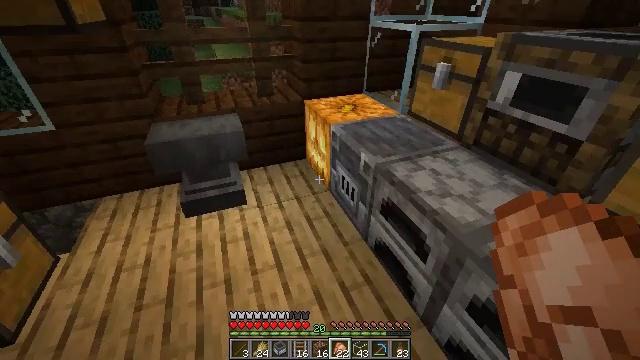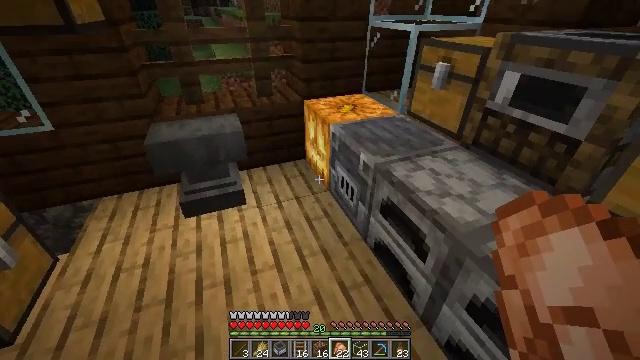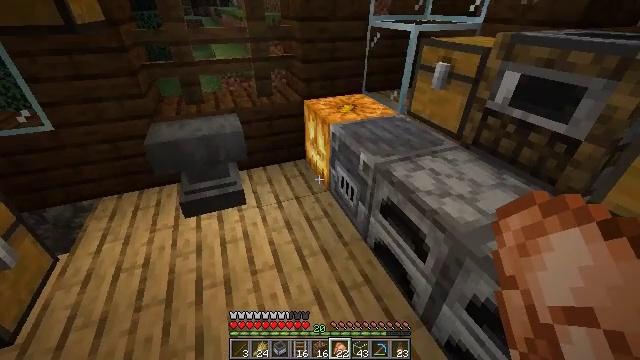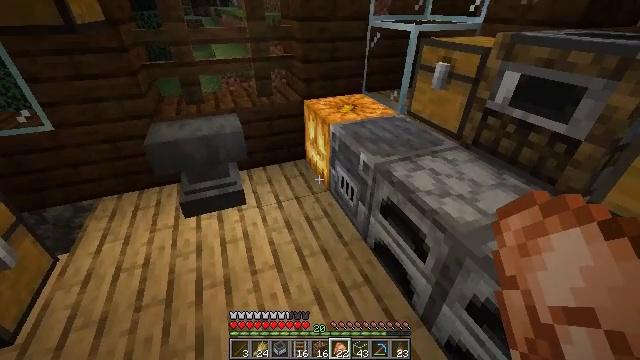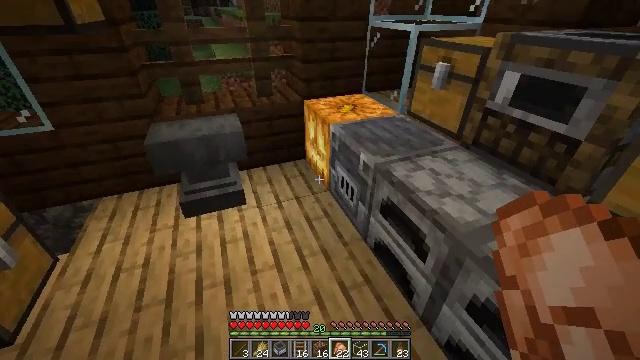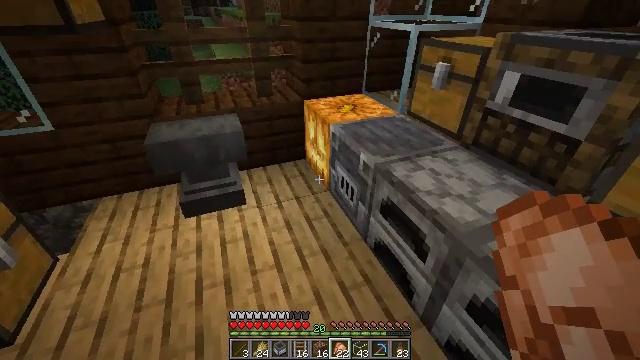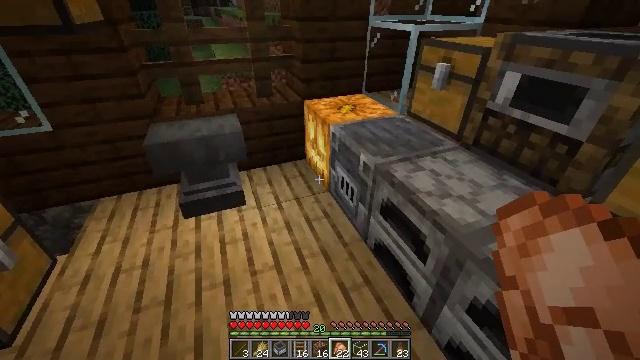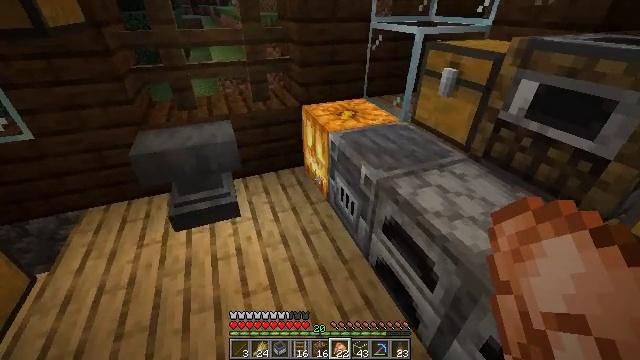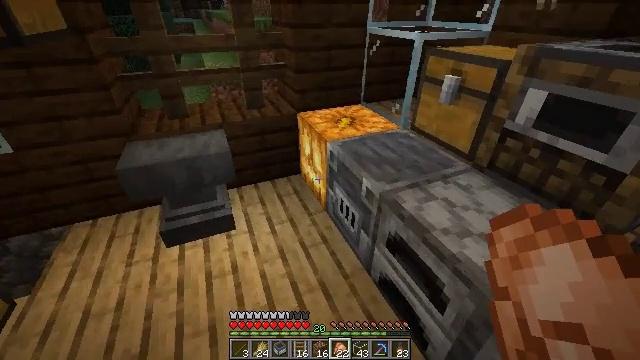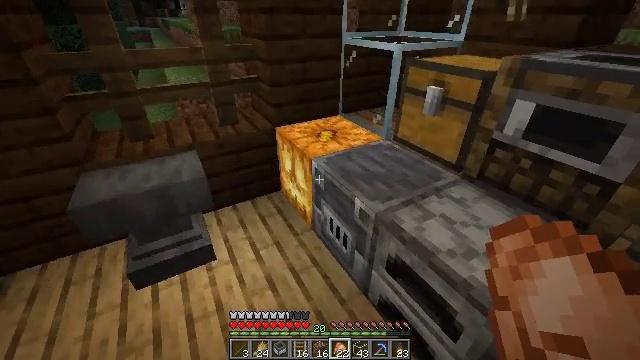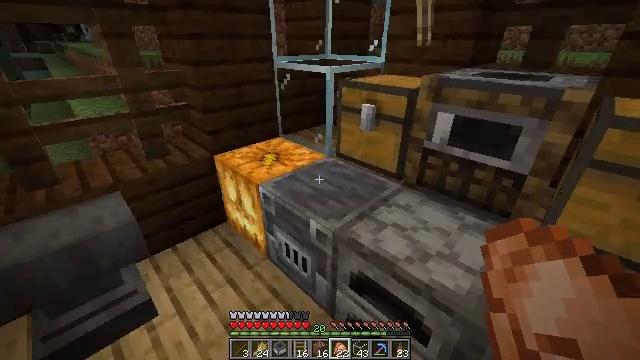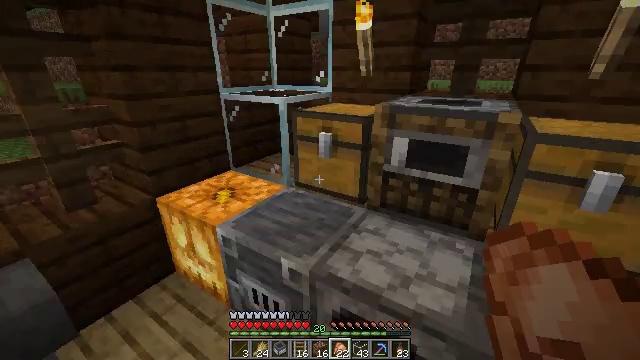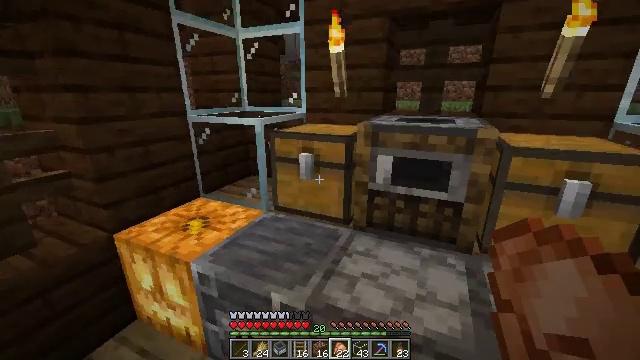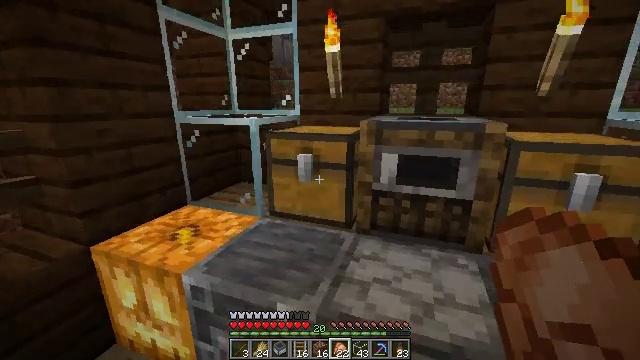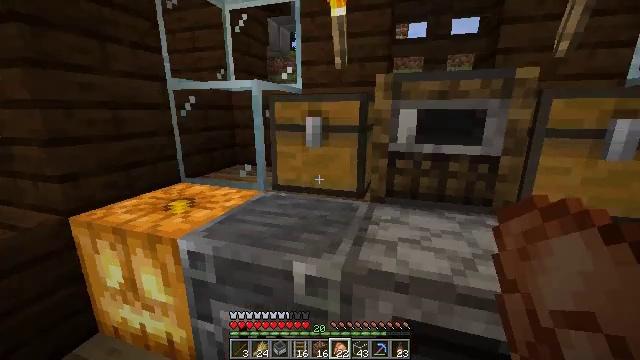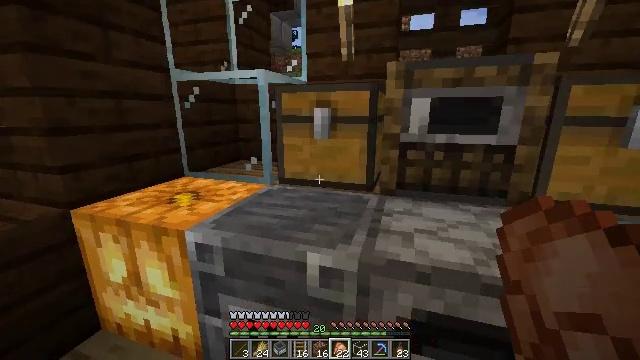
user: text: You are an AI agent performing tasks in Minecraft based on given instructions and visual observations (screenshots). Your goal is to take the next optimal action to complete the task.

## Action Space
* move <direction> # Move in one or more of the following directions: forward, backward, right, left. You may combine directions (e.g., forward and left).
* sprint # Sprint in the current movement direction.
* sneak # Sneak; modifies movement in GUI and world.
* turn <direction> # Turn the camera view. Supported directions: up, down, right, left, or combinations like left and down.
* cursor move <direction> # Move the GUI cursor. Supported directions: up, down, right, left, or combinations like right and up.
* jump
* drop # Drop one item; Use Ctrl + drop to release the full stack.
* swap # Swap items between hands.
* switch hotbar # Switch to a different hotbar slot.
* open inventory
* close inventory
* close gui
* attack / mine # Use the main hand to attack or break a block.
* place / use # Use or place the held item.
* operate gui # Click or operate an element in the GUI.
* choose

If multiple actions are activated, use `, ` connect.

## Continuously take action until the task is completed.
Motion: motion action
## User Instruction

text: Use the crafting table to create an observer.
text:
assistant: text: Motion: no_op
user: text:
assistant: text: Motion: no_op
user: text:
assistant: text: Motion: no_op
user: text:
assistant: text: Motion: no_op
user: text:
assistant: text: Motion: no_op
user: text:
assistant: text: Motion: move forward
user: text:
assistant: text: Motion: move forward
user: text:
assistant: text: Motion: move forward and move left, turn right
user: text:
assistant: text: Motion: move forward and move left, turn right and up
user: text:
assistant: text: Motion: move forward and move left, turn right and up
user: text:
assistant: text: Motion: move forward and move left, turn right and up
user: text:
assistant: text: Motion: move forward and move left, turn right and up
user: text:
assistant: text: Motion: turn right and up
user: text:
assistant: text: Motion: turn right and up
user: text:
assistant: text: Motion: no_op
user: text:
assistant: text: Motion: no_op
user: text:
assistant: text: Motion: no_op
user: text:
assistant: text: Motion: no_op
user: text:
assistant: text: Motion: no_op
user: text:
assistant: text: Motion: no_op
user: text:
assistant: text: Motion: turn right and up
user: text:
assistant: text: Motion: turn right and up
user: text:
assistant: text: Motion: turn right and up
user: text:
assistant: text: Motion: no_op
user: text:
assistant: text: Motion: use / place
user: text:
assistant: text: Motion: use / place
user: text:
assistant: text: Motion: use / place
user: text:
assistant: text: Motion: no_op
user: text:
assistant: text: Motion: no_op
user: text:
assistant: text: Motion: open gui